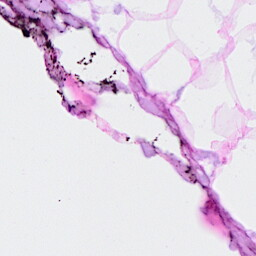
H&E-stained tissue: Breast